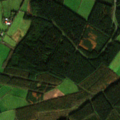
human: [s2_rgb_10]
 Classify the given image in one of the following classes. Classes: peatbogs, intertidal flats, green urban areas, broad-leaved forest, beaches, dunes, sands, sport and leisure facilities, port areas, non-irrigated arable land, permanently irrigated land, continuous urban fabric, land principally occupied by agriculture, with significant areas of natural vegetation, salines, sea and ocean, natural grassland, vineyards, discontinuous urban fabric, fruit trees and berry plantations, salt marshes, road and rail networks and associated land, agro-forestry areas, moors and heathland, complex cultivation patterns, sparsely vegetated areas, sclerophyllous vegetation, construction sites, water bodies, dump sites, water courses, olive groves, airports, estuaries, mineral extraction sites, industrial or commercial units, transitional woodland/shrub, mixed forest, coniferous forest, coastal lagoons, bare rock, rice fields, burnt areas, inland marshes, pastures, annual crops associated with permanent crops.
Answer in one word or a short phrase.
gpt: pastures, land principally occupied by agriculture, with significant areas of natural vegetation, coniferous forest, transitional woodland/shrub